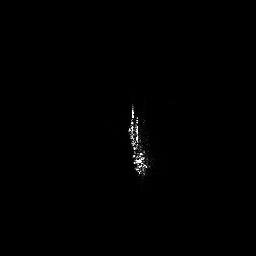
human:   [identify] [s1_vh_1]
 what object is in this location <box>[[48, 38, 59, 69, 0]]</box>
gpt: <ref>1 large ship at the center</ref>